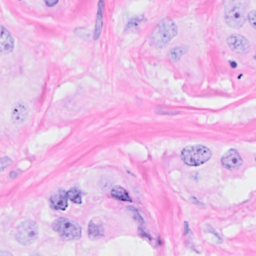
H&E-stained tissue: Breast